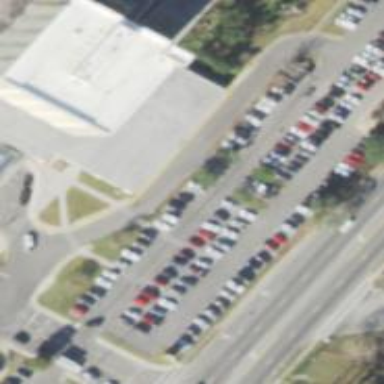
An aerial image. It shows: Parking space.